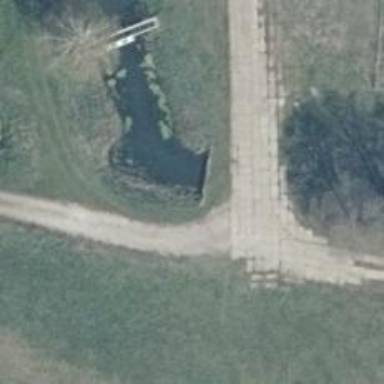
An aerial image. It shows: Culvert tunnel.